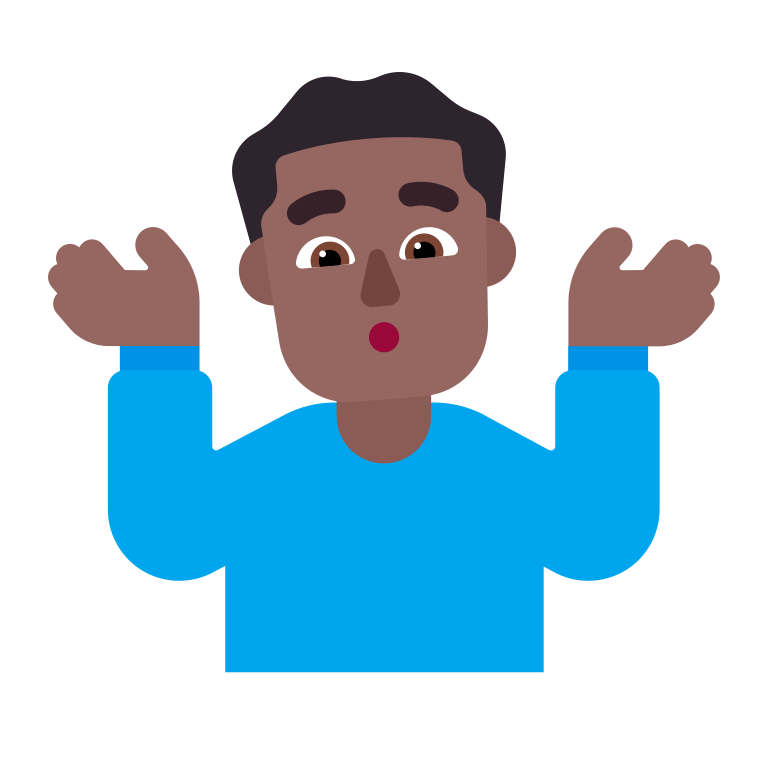
man shrugging flat  dark